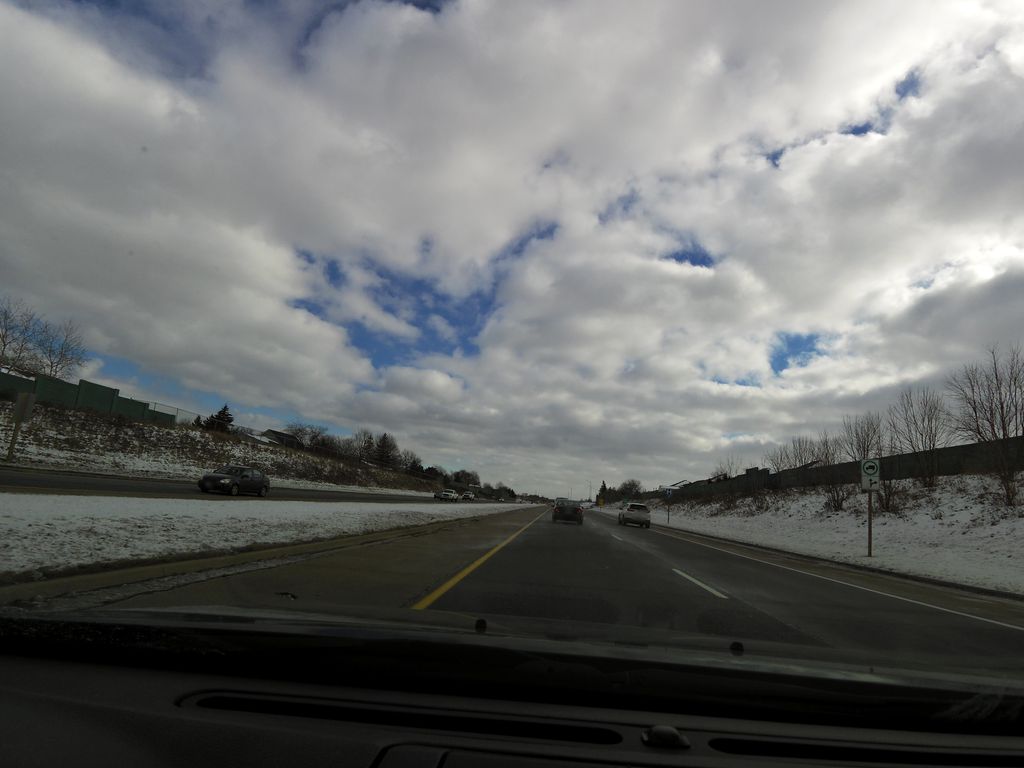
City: hamilton